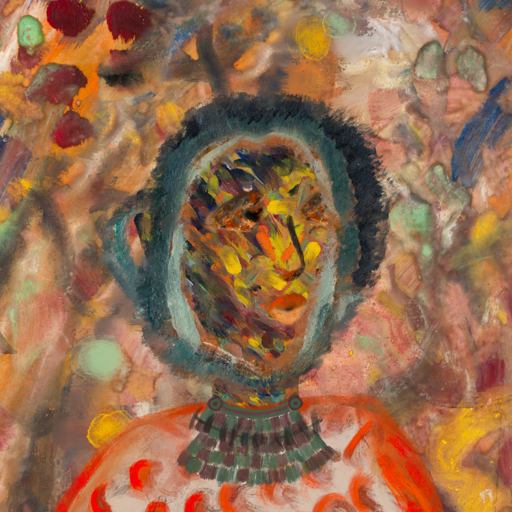
Background: Mother_And_Son_Mother, Head And Neck Side: An_Impression, Face Side: Gypsy_Queen, Bust: Rupkatha, Hair Side: Boggyland, Head Accessory: Blank, Second Necklace: After_Raid, Necklace: In_The_Sun, Baby: Blank